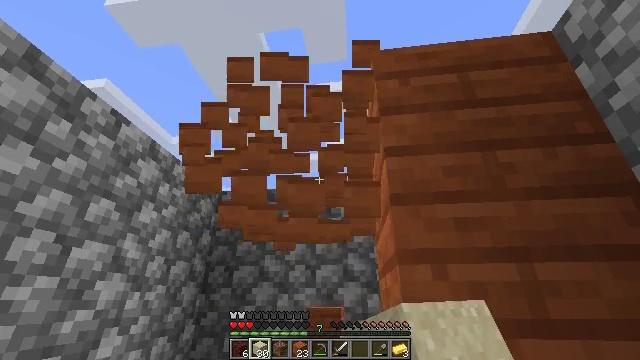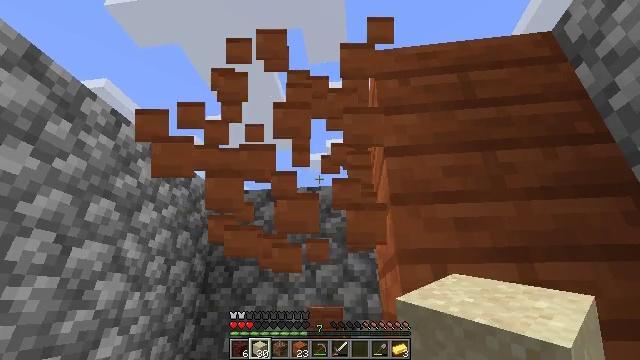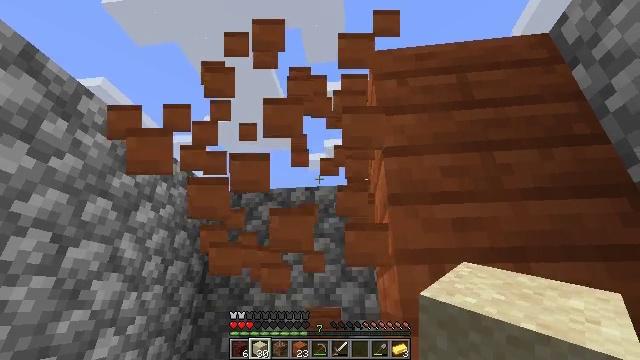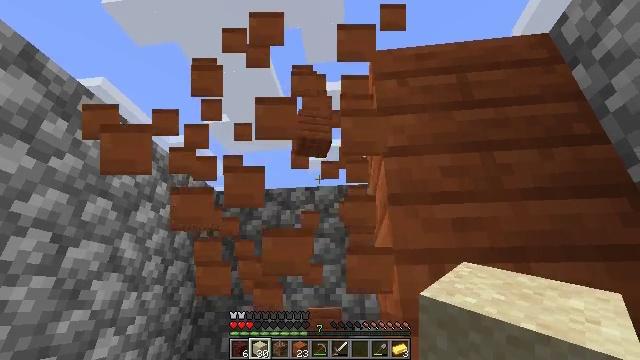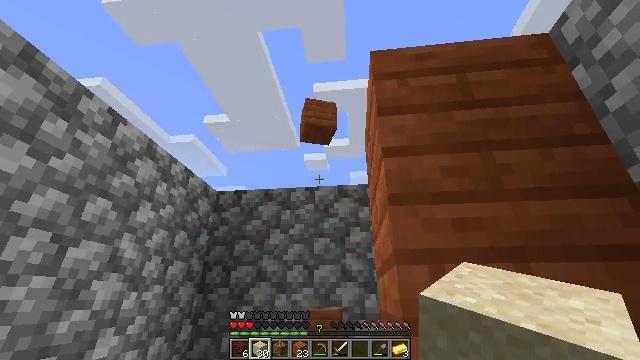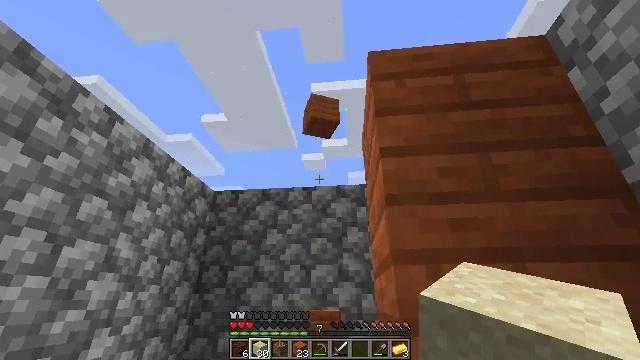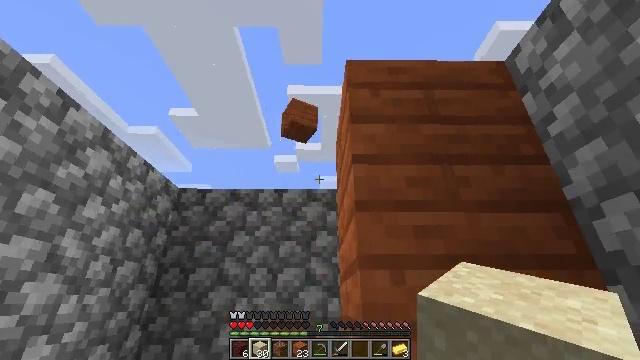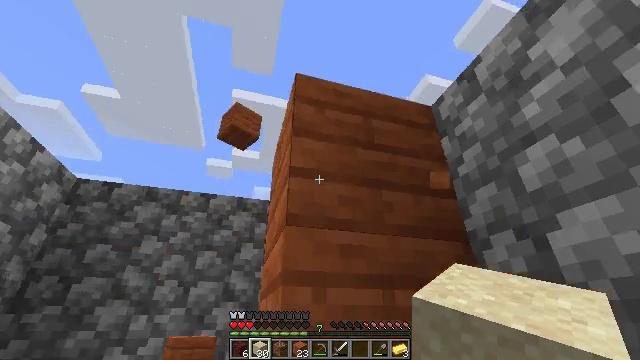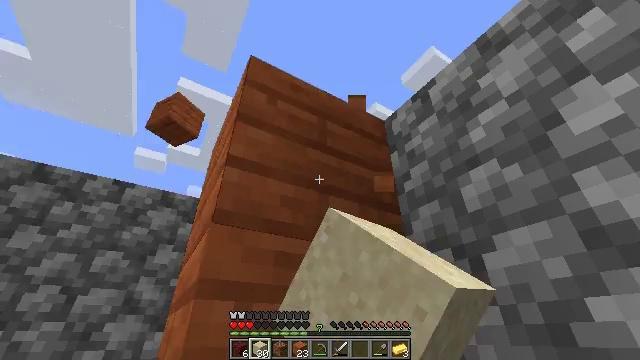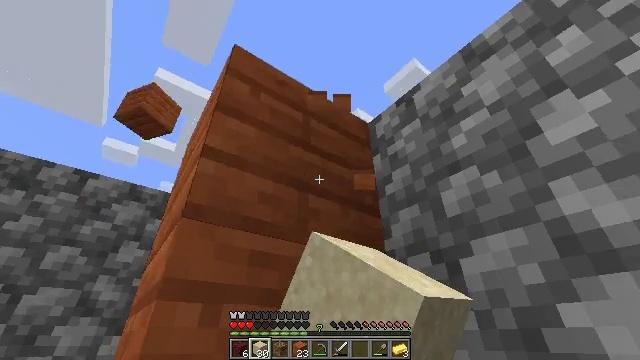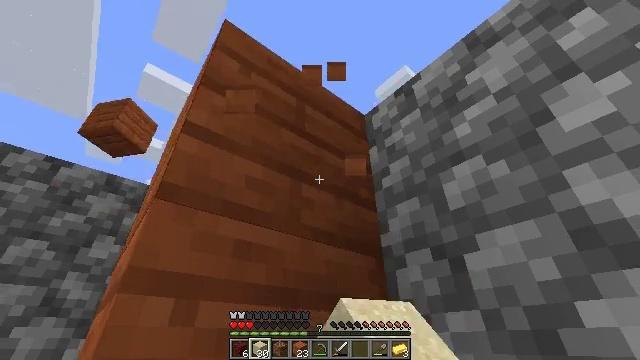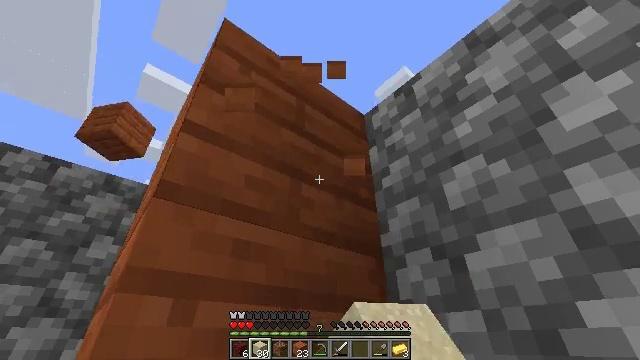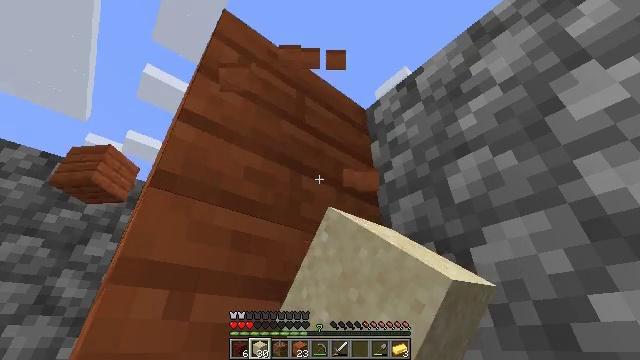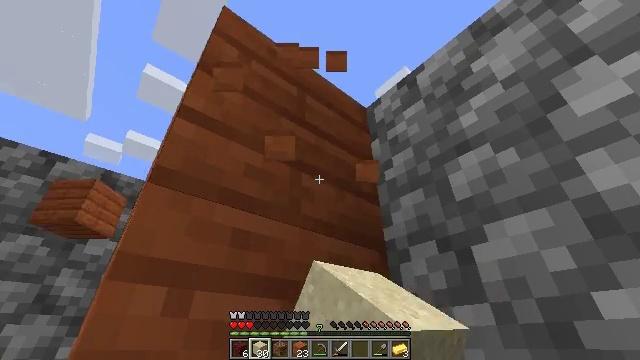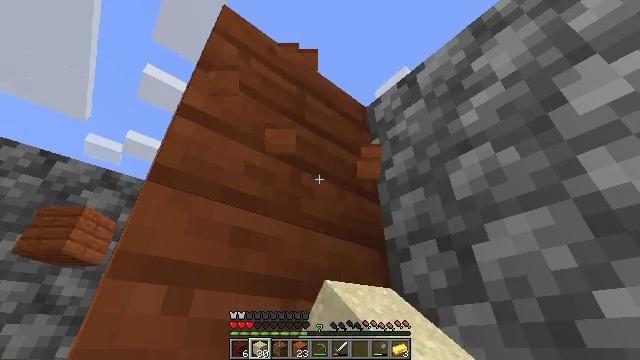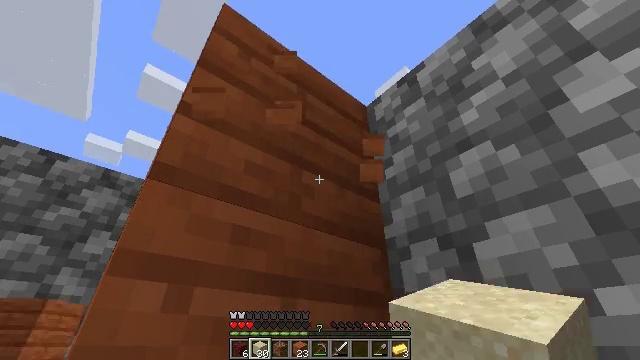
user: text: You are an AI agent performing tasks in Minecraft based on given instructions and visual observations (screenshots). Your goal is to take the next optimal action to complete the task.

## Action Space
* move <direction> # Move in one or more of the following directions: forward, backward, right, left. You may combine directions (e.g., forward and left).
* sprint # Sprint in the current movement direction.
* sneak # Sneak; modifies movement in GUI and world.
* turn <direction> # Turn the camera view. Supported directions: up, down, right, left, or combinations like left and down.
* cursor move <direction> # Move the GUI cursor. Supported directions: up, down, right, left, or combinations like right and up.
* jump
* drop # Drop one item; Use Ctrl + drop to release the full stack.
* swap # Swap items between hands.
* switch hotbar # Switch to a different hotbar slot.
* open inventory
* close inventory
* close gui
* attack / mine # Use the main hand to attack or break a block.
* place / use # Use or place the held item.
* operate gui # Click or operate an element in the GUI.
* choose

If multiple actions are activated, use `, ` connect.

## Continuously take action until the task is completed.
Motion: motion action
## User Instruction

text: Collect acacia planks from a structure.
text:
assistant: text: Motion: attack / mine
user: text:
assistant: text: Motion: attack / mine
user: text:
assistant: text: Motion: attack / mine
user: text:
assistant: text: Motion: attack / mine
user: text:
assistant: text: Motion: attack / mine
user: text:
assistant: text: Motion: turn right, attack / mine
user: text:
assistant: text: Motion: move forward, turn right and up, attack / mine
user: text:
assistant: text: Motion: move forward, turn right and up, attack / mine
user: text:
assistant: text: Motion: turn right, attack / mine
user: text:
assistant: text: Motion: turn right, attack / mine
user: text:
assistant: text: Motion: attack / mine
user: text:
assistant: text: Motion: attack / mine
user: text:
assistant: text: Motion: attack / mine
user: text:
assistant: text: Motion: attack / mine
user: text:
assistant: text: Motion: attack / mine
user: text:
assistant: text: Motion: attack / mine
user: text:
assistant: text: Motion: attack / mine
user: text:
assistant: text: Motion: attack / mine
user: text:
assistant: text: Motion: attack / mine
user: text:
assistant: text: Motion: attack / mine
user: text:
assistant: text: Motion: attack / mine
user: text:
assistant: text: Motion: attack / mine
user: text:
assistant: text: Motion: attack / mine
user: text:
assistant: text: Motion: attack / mine
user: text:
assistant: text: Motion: attack / mine
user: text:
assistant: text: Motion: attack / mine
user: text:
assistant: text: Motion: attack / mine
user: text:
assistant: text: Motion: attack / mine
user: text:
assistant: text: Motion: attack / mine
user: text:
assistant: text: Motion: attack / mine